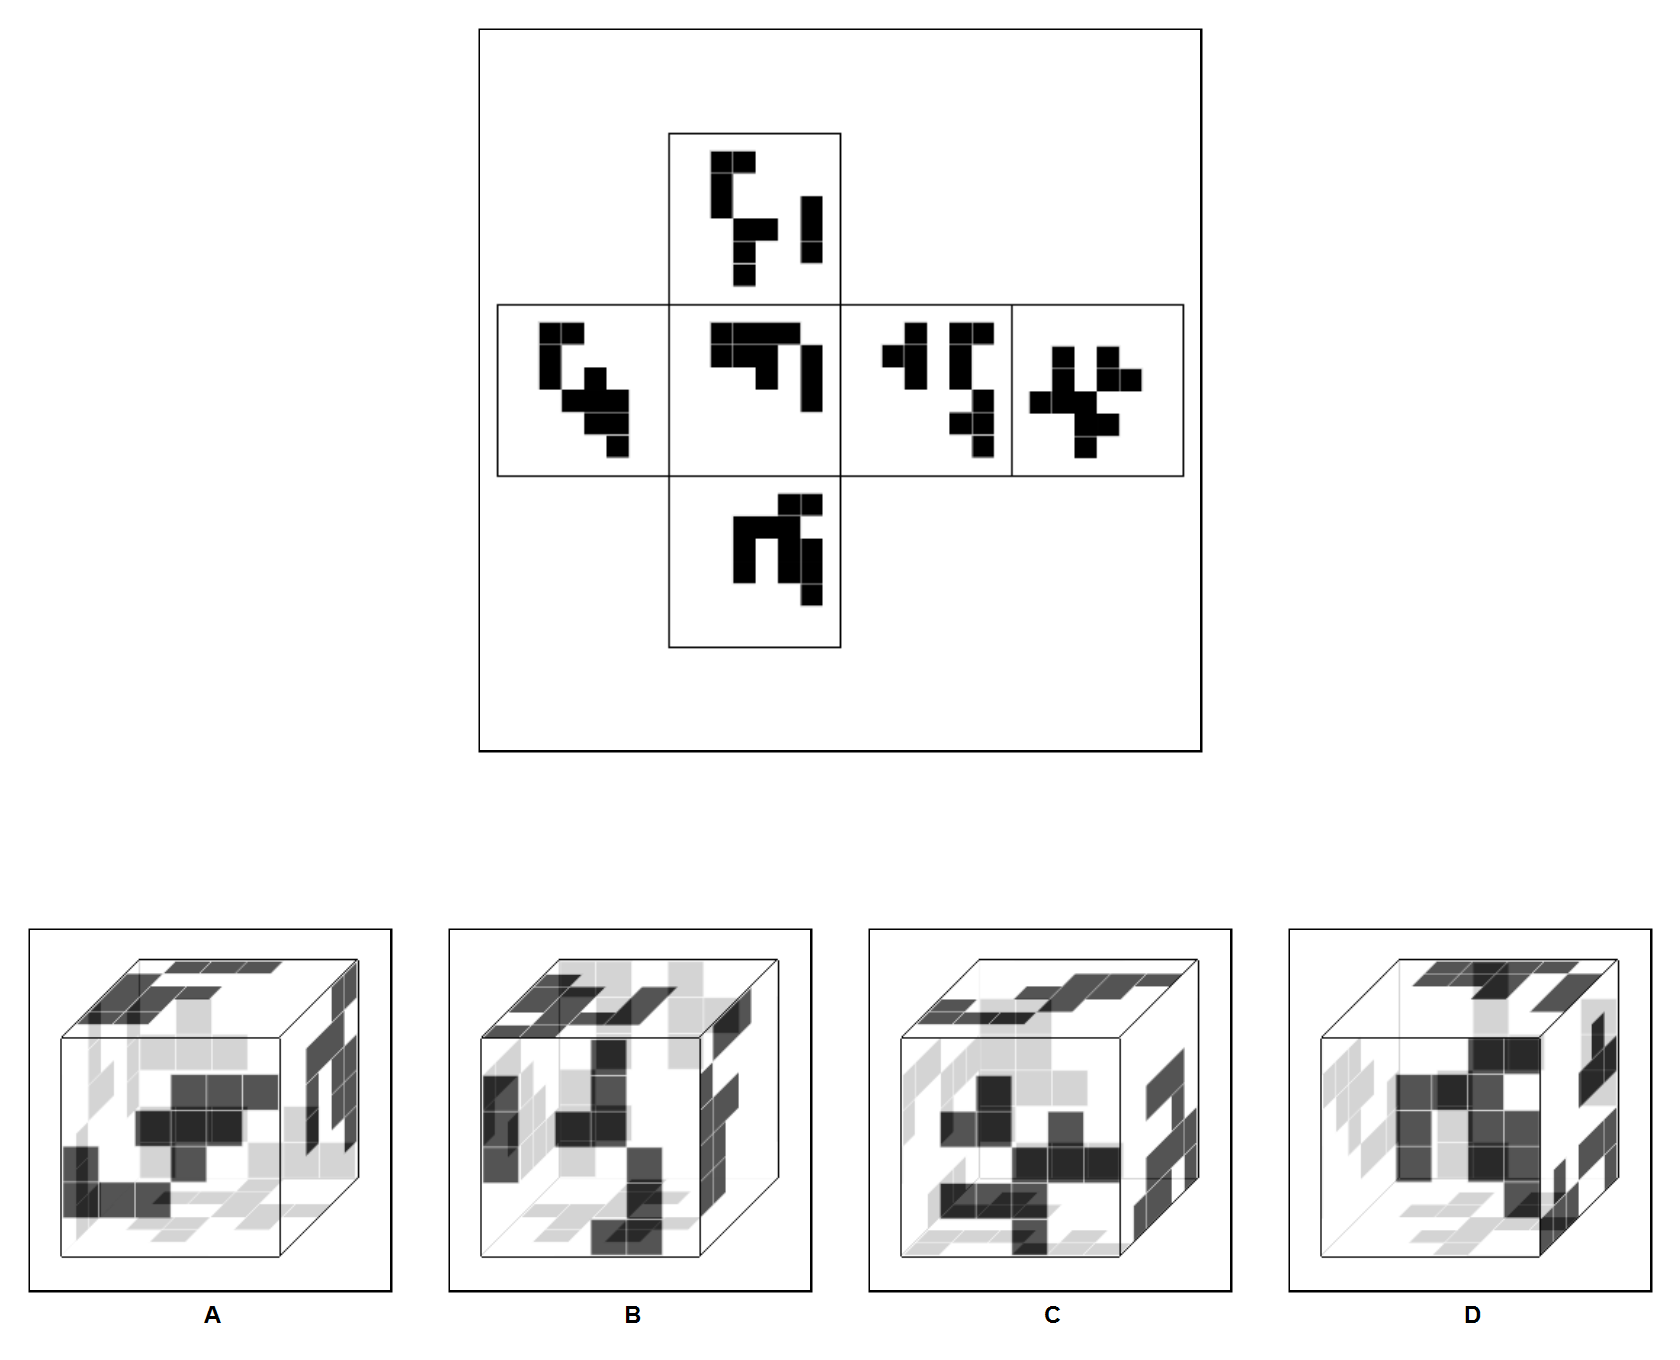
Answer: B